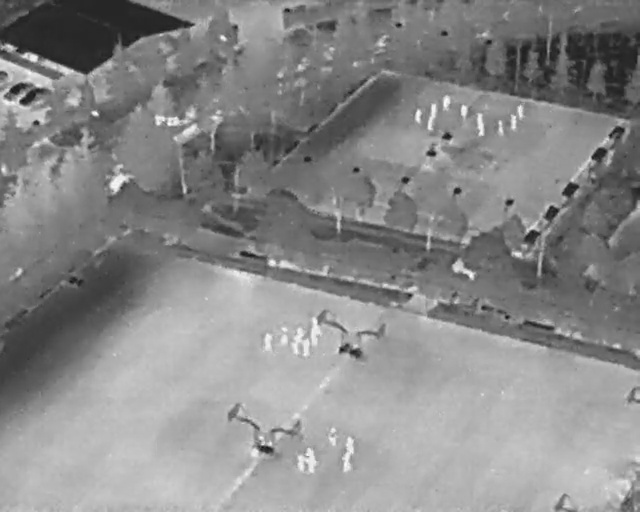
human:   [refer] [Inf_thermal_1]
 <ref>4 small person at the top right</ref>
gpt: <box>[[79, 21, 82, 22, 2], [78, 22, 81, 24, 2], [73, 22, 75, 24, 2], [71, 20, 73, 22, 2]]</box>

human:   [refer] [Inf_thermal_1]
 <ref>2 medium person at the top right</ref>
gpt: <box>[[76, 23, 79, 25, 2], [74, 24, 76, 26, 2]]</box>

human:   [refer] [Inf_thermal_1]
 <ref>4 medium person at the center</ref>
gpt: <box>[[47, 62, 50, 64, 2], [47, 65, 50, 67, 2], [42, 64, 46, 66, 2], [40, 65, 43, 68, 2]]</box>

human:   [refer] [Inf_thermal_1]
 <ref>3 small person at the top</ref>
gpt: <box>[[66, 20, 68, 22, 2], [66, 23, 68, 25, 2], [64, 22, 66, 23, 2]]</box>

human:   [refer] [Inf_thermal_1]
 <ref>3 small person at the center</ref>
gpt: <box>[[45, 64, 48, 66, 2], [46, 67, 49, 68, 2], [44, 67, 47, 68, 2]]</box>

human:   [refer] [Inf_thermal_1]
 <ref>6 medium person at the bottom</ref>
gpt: <box>[[53, 85, 56, 87, 2], [50, 84, 53, 86, 2], [52, 89, 55, 91, 2], [47, 87, 49, 89, 2], [47, 90, 50, 91, 2], [45, 89, 48, 91, 2]]</box>

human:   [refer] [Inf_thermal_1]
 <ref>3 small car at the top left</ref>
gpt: <box>[[4, 14, 6, 22, 147], [1, 14, 4, 20, 147], [0, 13, 2, 15, 2]]</box>